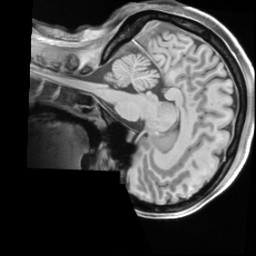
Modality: T1w
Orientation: sagittal